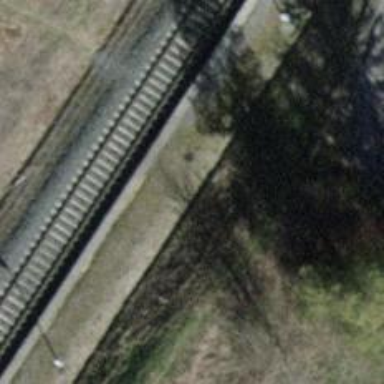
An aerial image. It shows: Platform for public transport with shelter. The platform is for railway use.